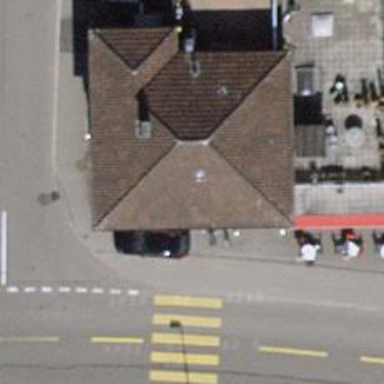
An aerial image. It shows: Restaurant.